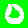
Digit: 0